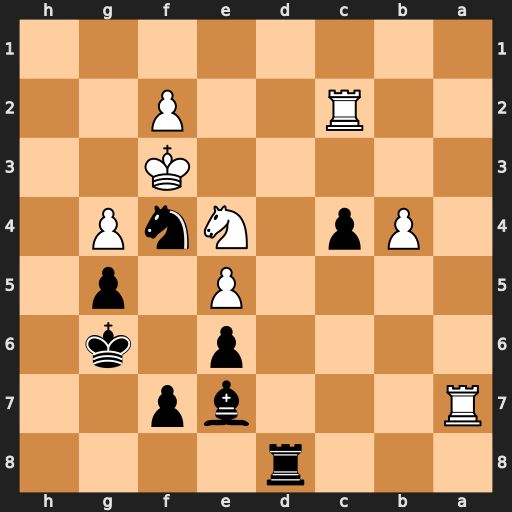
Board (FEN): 3r4/R3bp2/4p1k1/4P1p1/1Pp1NnP1/5K2/2R2P2/8
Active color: b
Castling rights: -
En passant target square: -
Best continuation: Rd3#